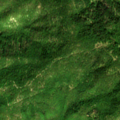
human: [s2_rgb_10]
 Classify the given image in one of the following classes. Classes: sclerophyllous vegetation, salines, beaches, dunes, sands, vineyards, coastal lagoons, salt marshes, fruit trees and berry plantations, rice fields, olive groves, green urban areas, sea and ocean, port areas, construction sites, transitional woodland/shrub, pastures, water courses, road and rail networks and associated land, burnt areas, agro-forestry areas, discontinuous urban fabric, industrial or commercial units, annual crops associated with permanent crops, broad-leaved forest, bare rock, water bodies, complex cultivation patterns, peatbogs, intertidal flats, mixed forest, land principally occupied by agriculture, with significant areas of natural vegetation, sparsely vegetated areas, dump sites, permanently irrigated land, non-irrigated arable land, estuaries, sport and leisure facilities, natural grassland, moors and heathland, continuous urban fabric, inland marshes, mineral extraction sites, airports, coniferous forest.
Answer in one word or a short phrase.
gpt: broad-leaved forest